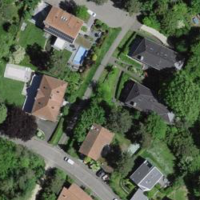
EUNIS habitat code: 55
Species observed at this site:
Viburnum tinus
Circaea lutetiana
Chenopodium giganteum